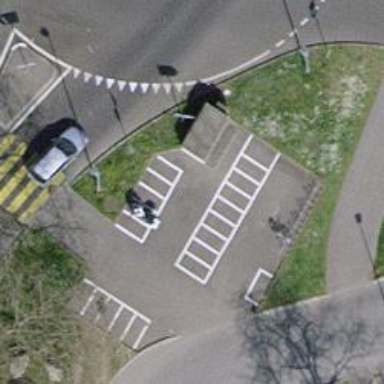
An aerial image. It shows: Motorcycle parking area.